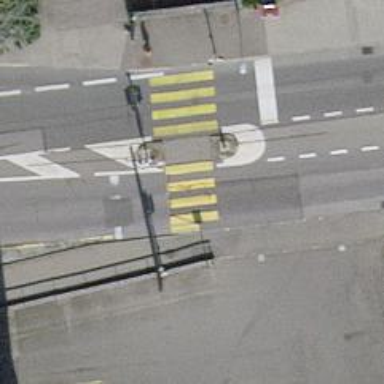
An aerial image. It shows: Pedestrian crossing equipped with traffic signals.